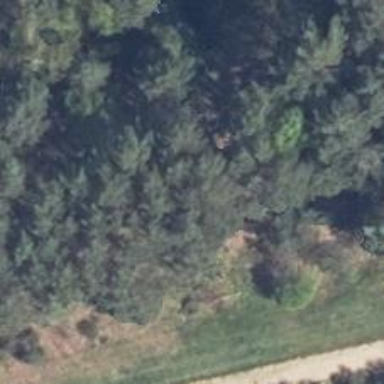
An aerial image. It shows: Hunting stand.